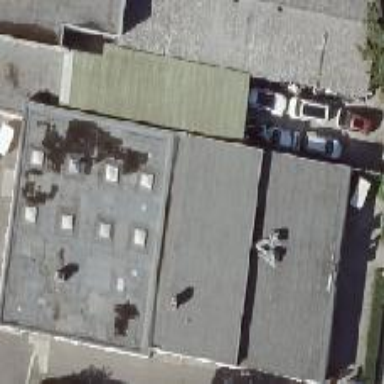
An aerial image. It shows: Commercial building.